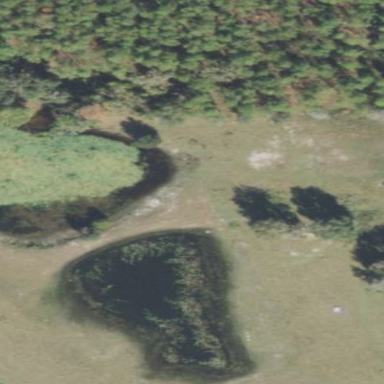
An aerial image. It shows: Marshy wetland area.